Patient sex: F
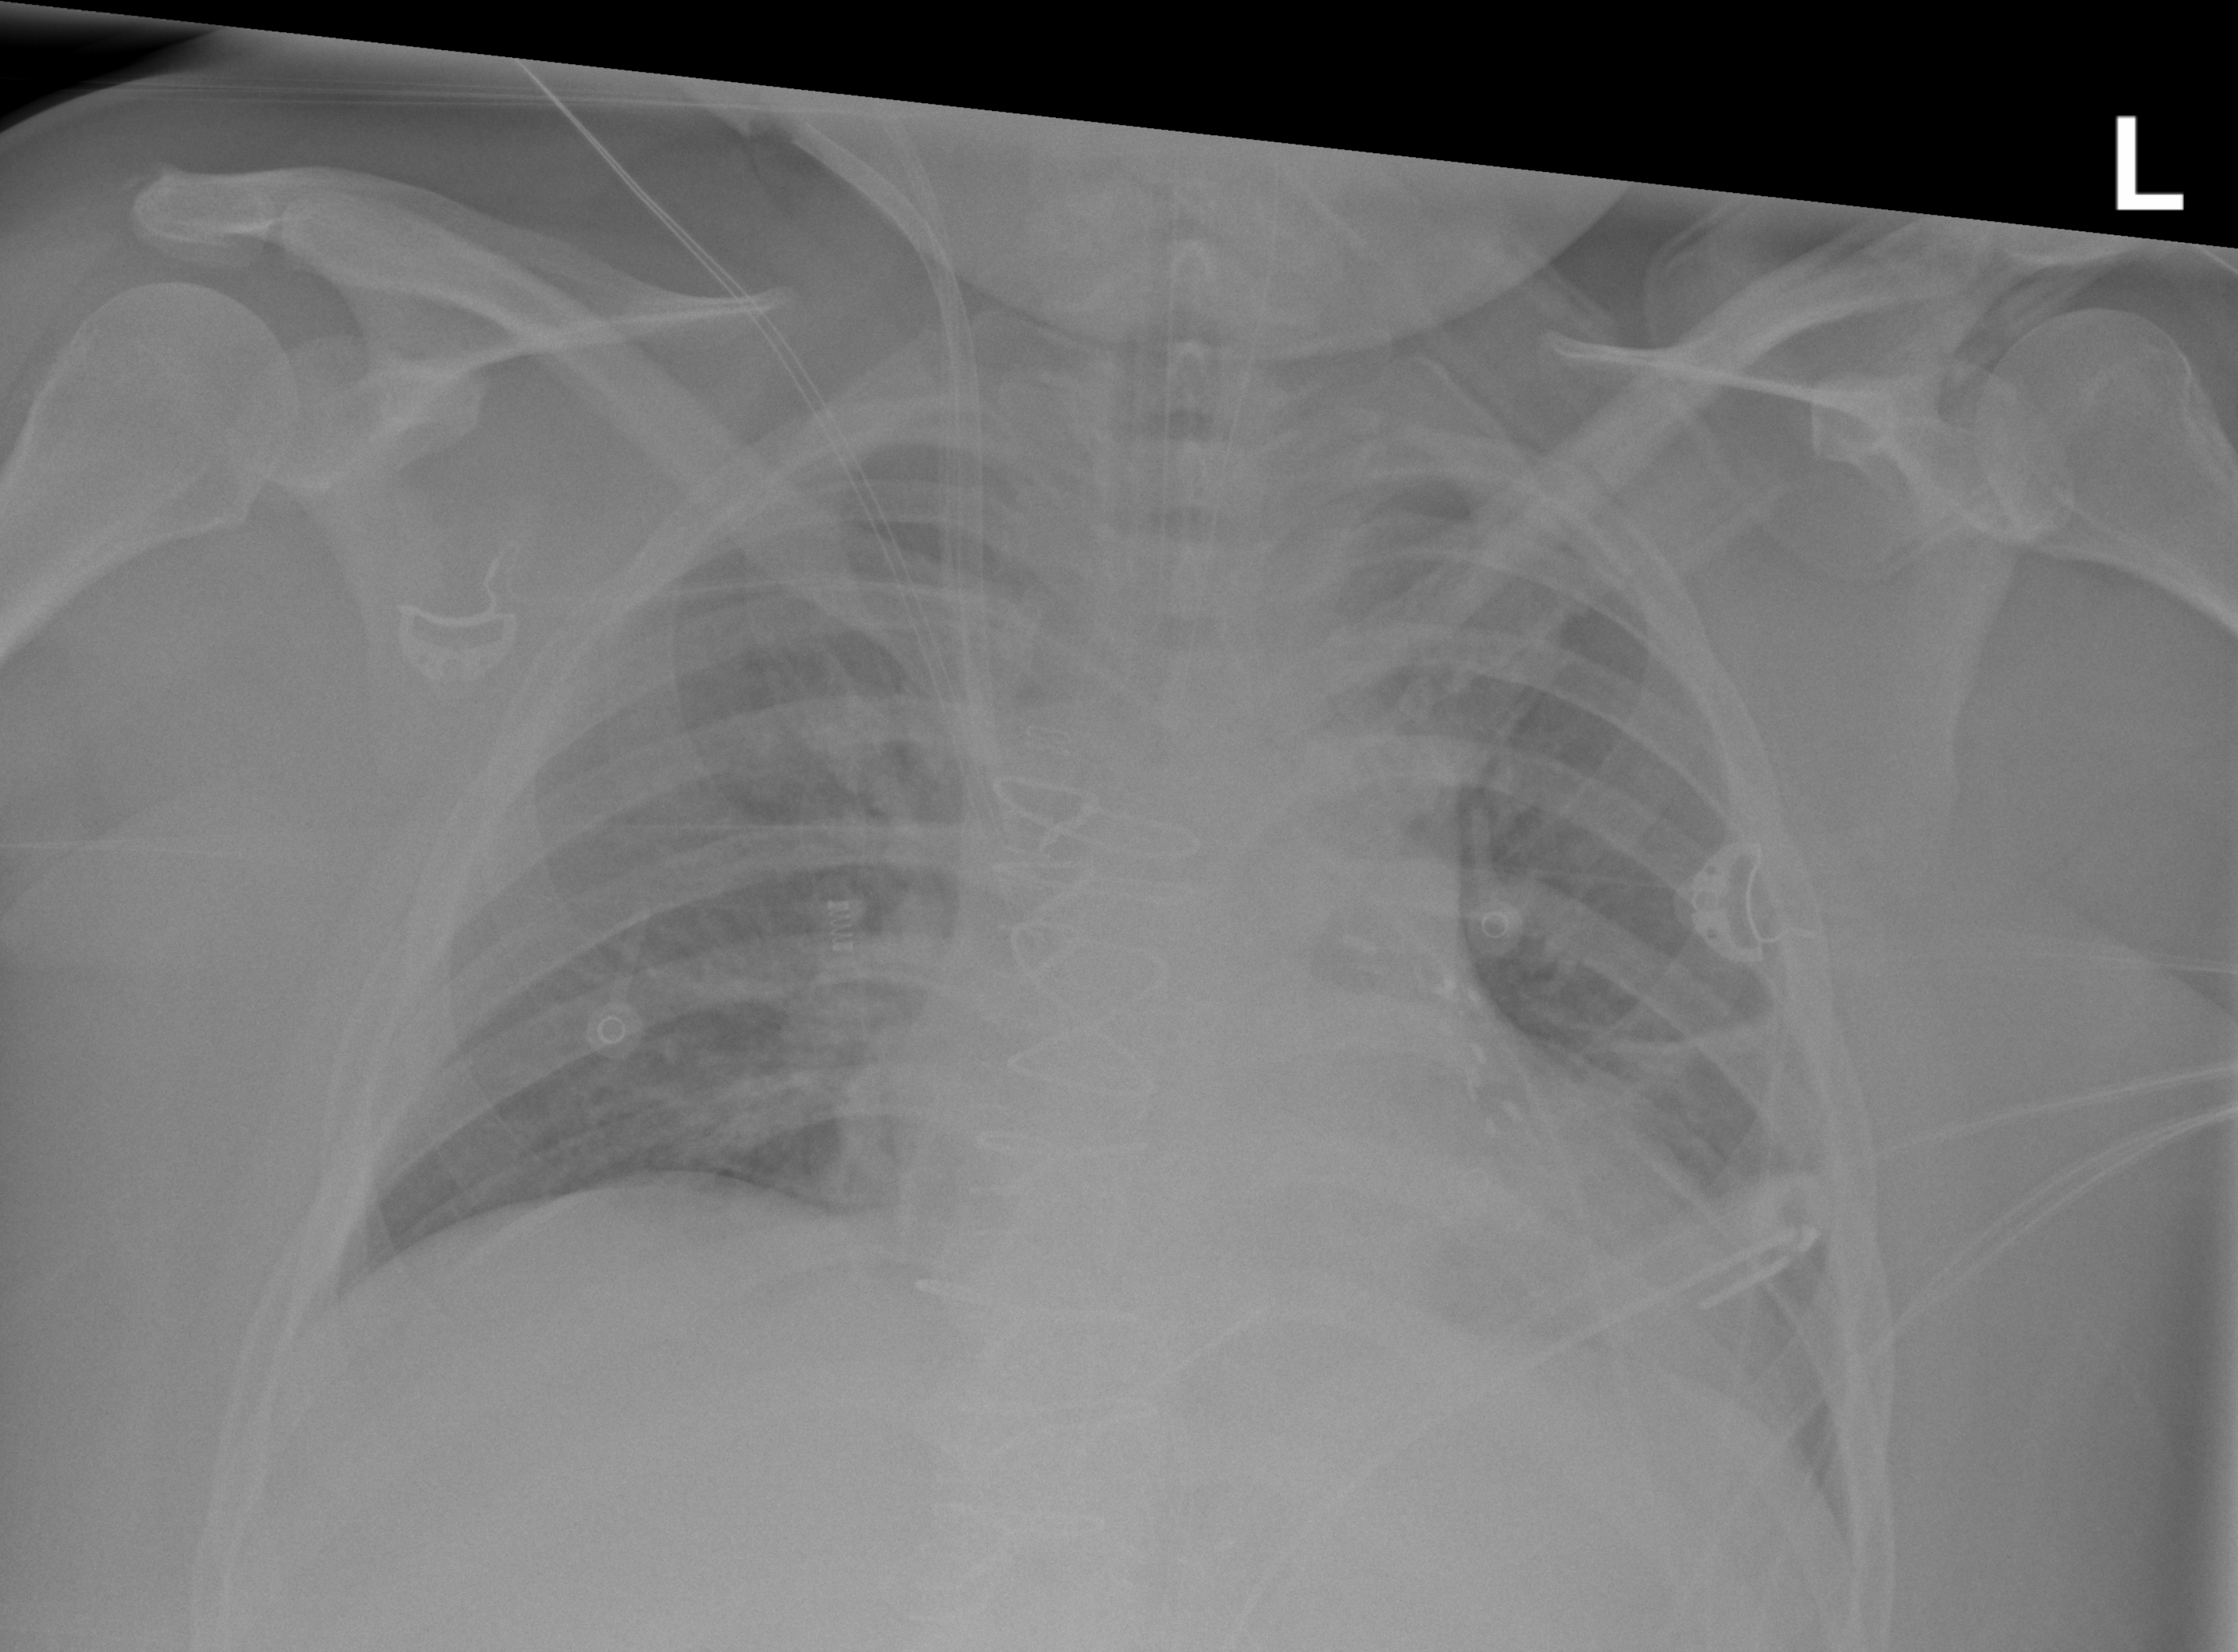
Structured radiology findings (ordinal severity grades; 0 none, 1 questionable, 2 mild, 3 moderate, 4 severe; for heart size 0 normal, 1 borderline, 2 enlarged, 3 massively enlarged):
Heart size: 2
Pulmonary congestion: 0
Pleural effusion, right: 0
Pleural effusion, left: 0
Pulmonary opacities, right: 0
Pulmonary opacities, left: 0
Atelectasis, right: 0
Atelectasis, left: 2